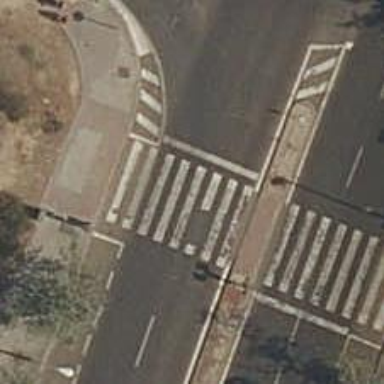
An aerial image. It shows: Road crossing with traffic signals.